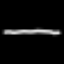
Label: line